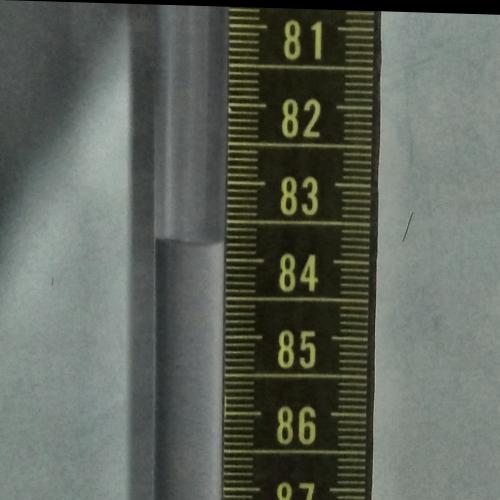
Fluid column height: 83.8 cm